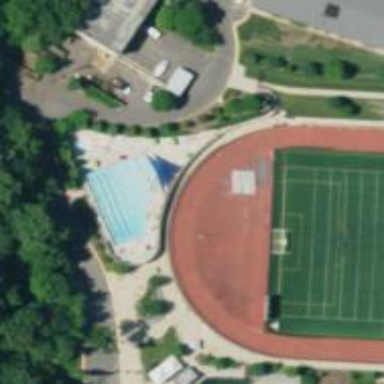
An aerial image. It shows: Athletic track located in leisure land area.